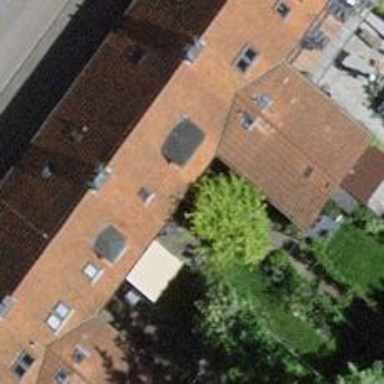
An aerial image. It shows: Terrace building.